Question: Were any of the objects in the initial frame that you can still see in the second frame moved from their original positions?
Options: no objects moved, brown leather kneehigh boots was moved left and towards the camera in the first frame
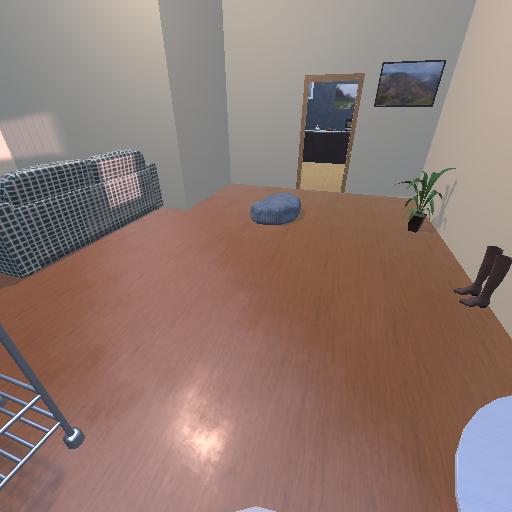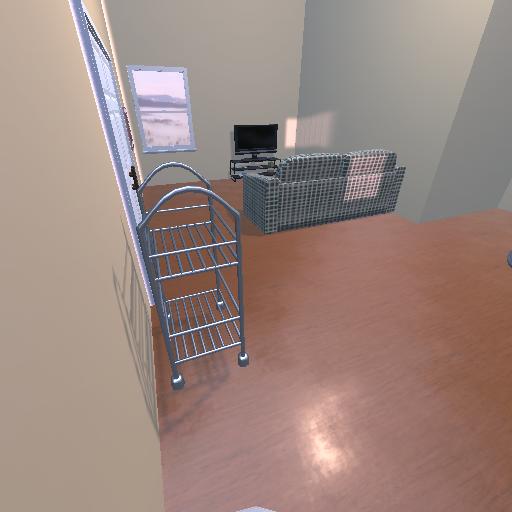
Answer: no objects moved